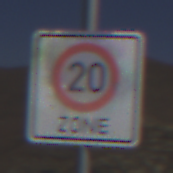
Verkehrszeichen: BeginnZone20
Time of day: Midday
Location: Outdoor (Nature)
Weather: Clear
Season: NotSpecified
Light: Natural